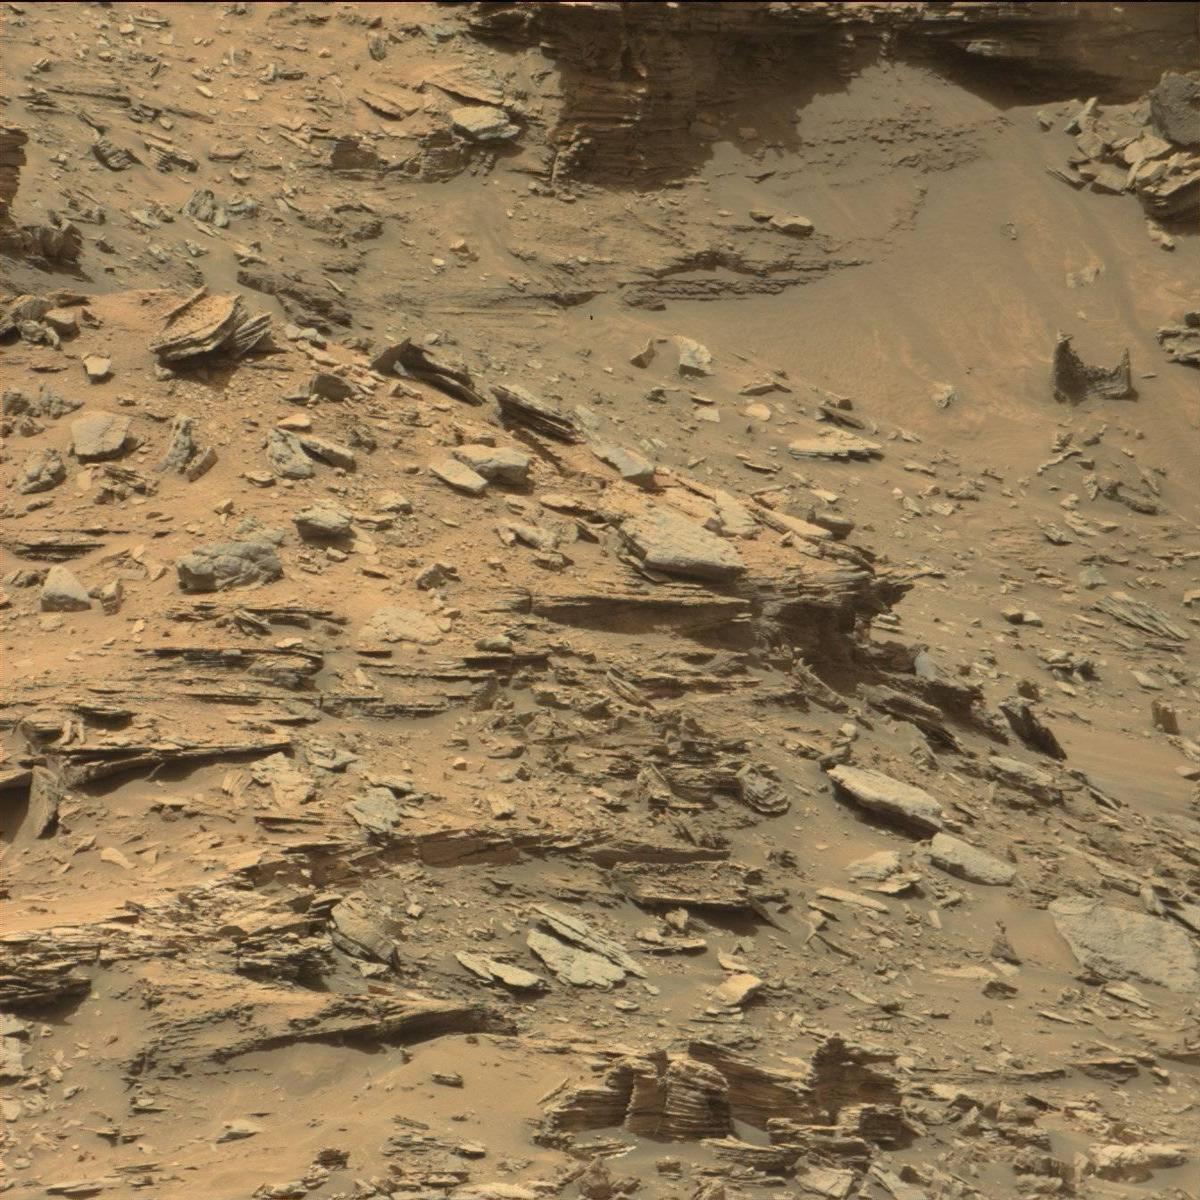
Terrain classes present: Bedrock, Rock, Sand / Soil